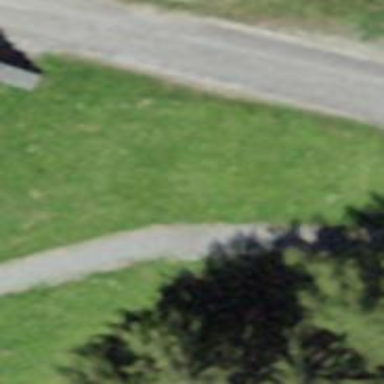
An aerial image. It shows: Path surfaced with fine gravel.